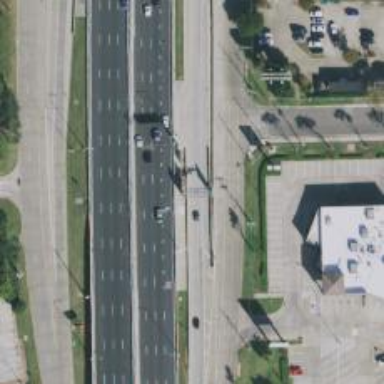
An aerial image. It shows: Toll gantry on the road.